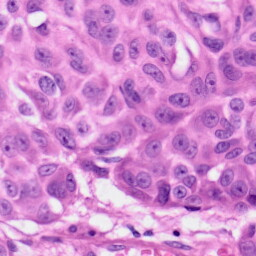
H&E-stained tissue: Skin